Chest X-ray. View position: PA
Patient age: 21
Patient sex: M
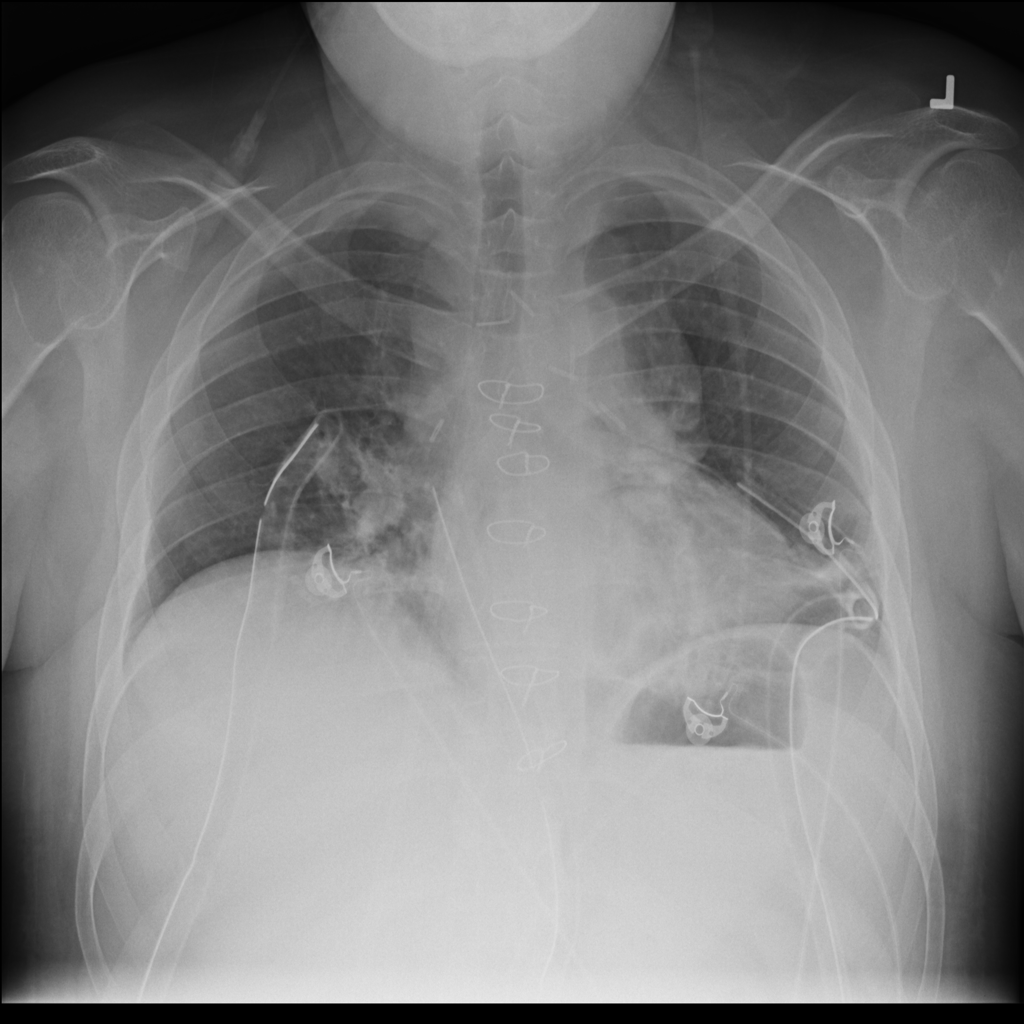
Finding: Pneumothorax